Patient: sex M, age 80
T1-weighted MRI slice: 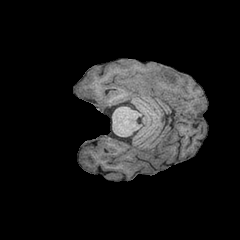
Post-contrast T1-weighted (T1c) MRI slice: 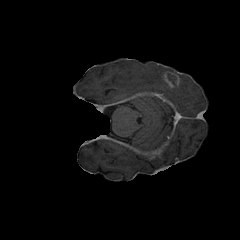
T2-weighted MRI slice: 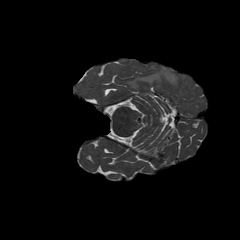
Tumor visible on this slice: yes
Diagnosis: Glioblastoma, IDH-wildtype
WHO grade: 4